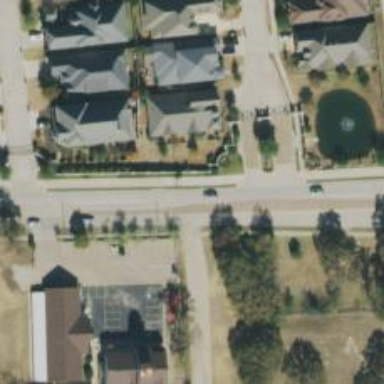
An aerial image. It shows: Secondary road with separate sidewalk.